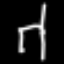
Label: chair